Aerial crown-view tile of a tropical tree (Barro Colorado Island, Panama), acquired 20250512:
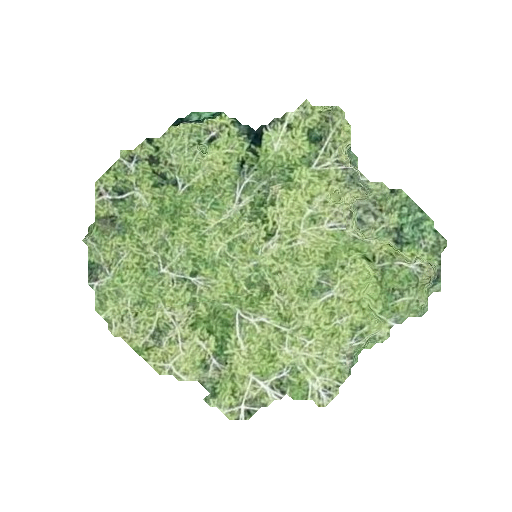
Species: Ocotea oblonga
GBIF accepted scientific name: Ocotea oblonga
Crown area: 113.887 m²